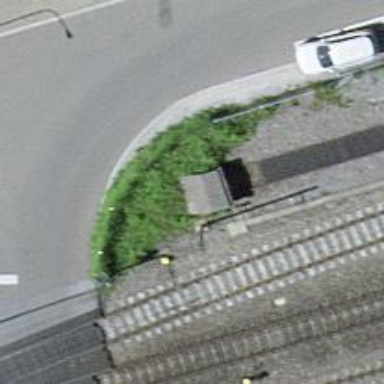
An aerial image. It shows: Railway buffer stop.